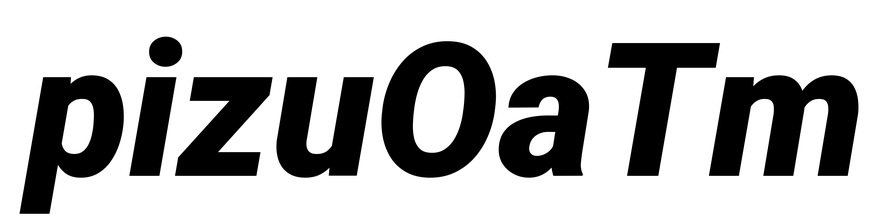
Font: Roboto-Italic_Black_Italic